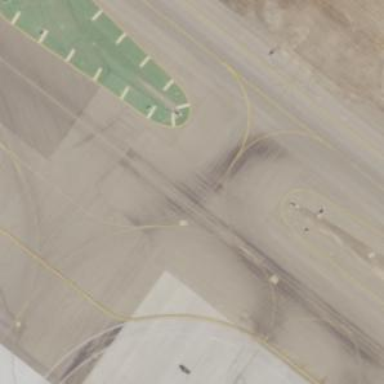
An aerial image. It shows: Image of taxiway at airport.